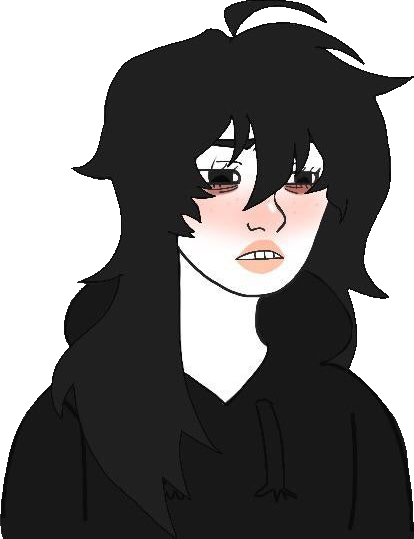
Label: 5_Twinkjak